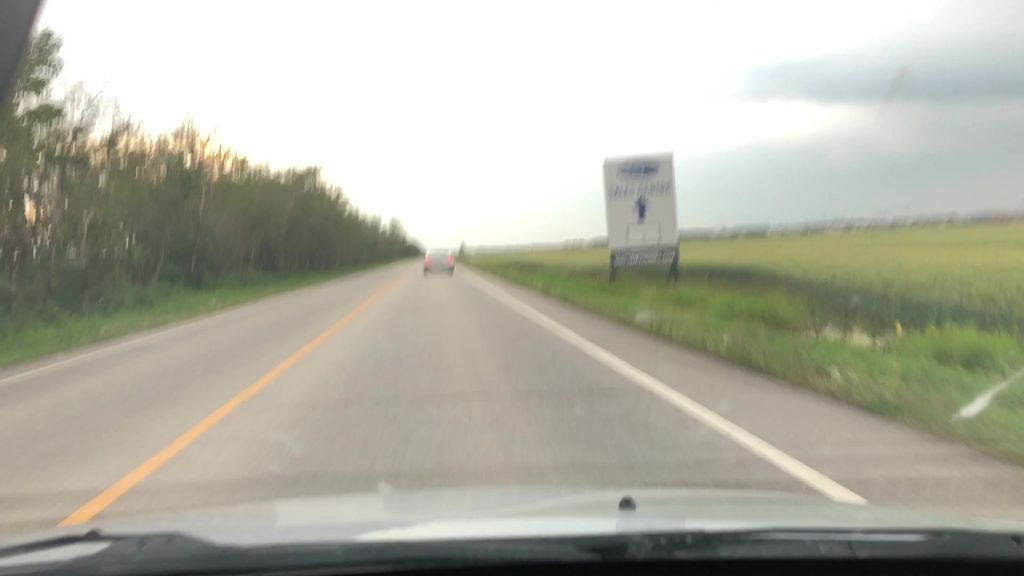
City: edmonton